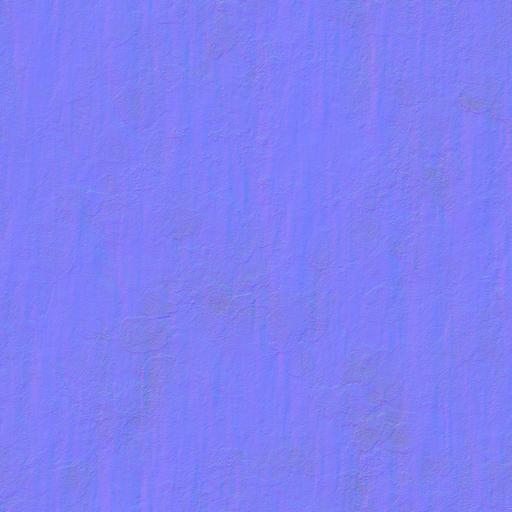
brown clay